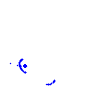
Particle: kaon